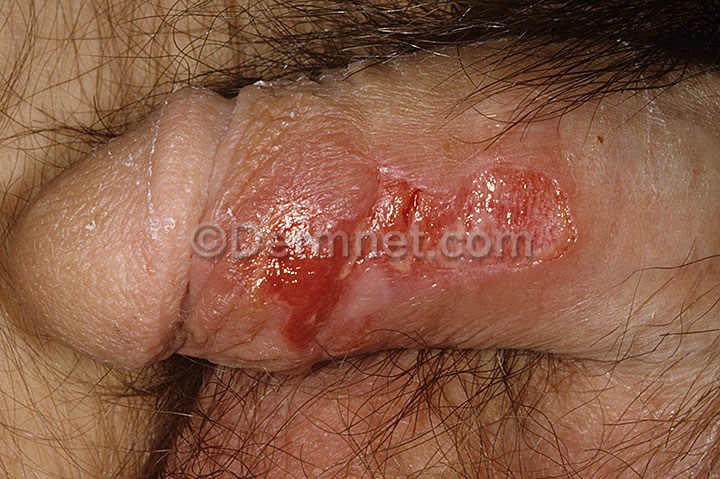
Disease: Herpes HPV and other STDs Photos